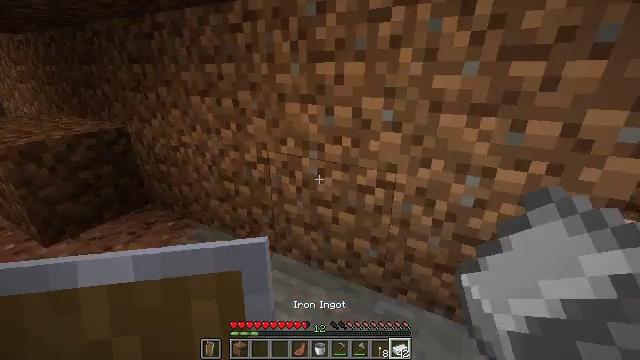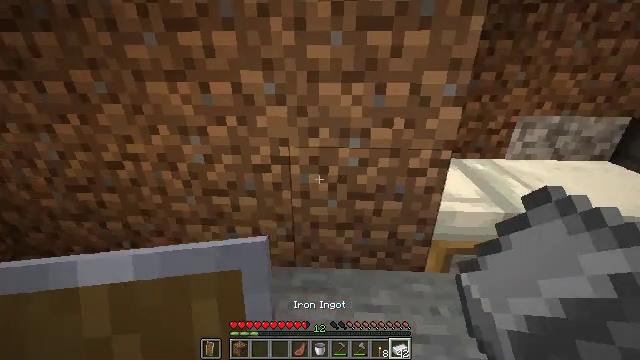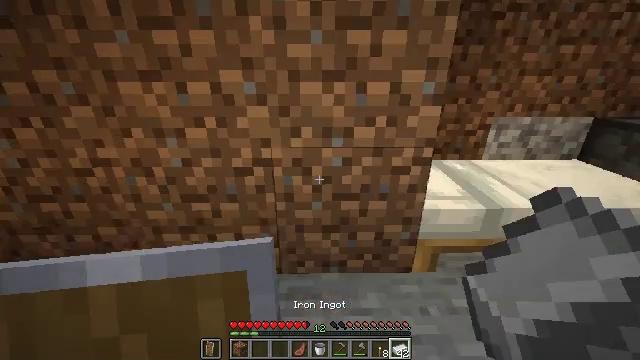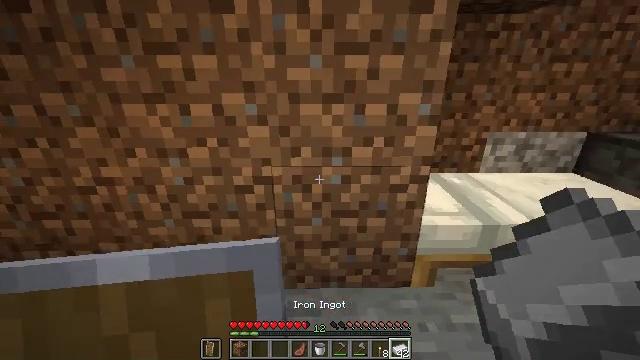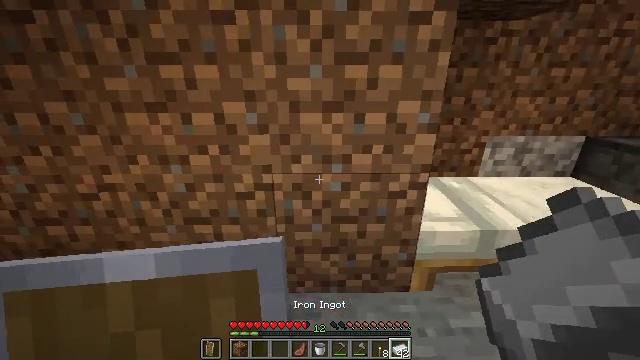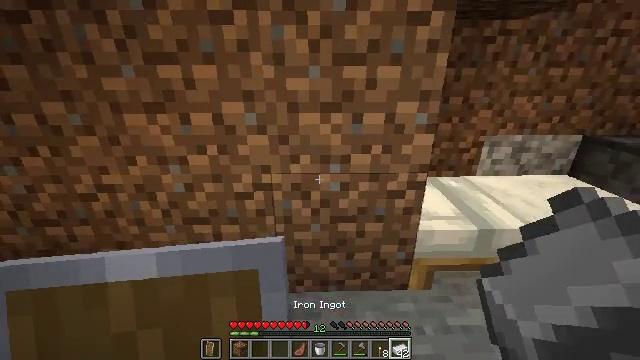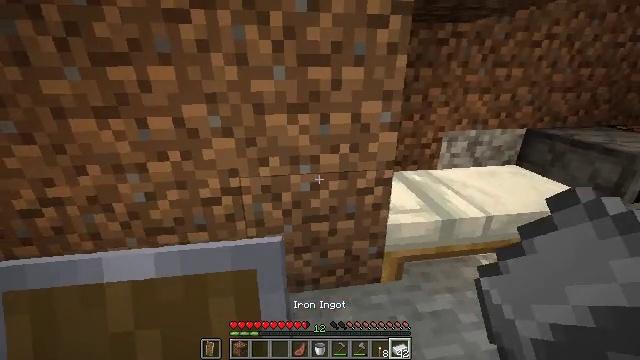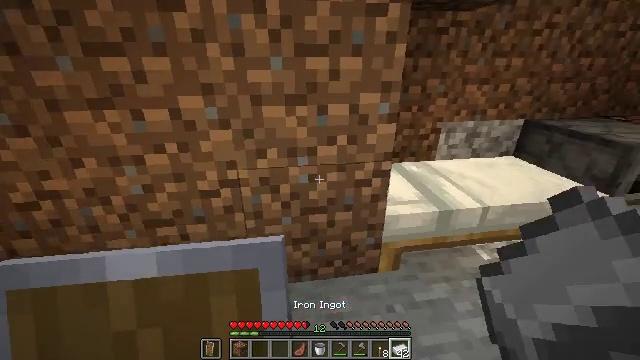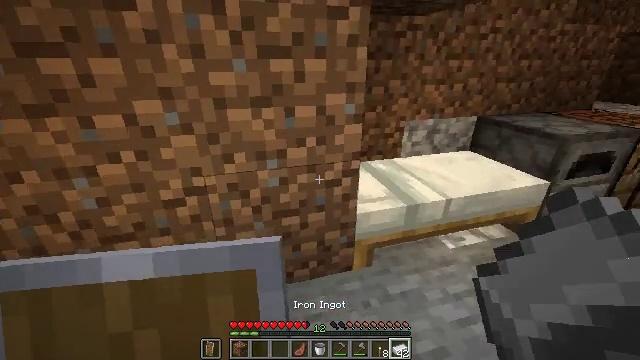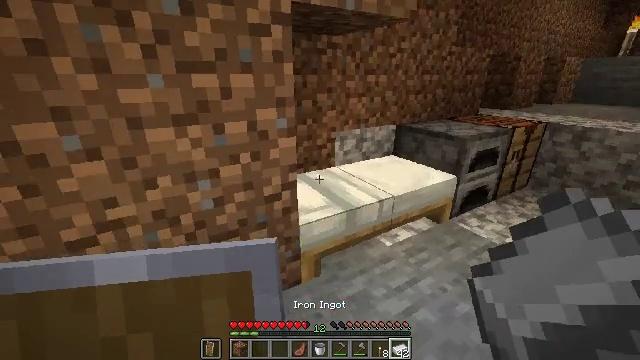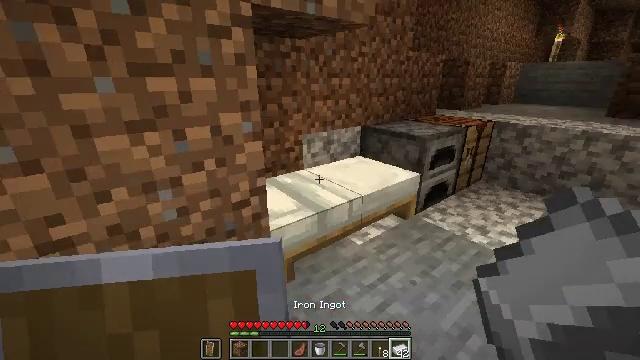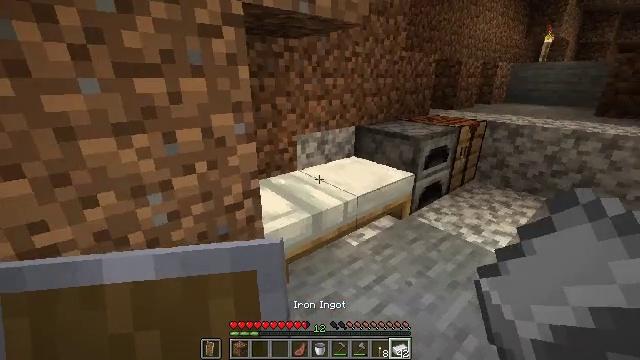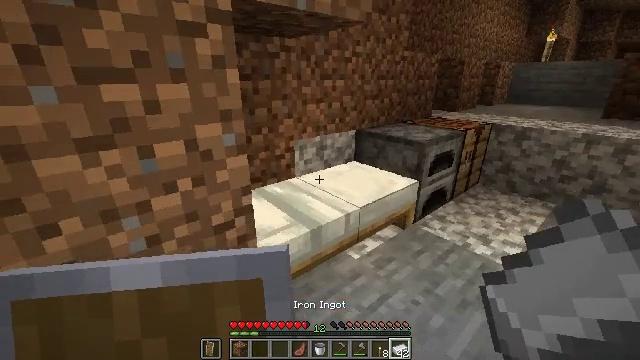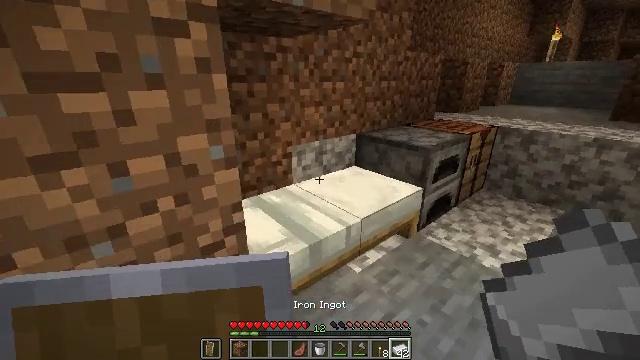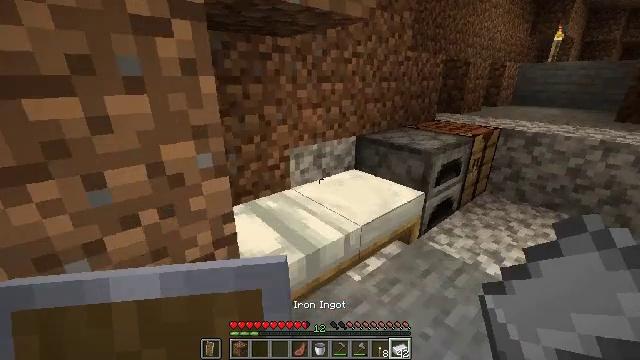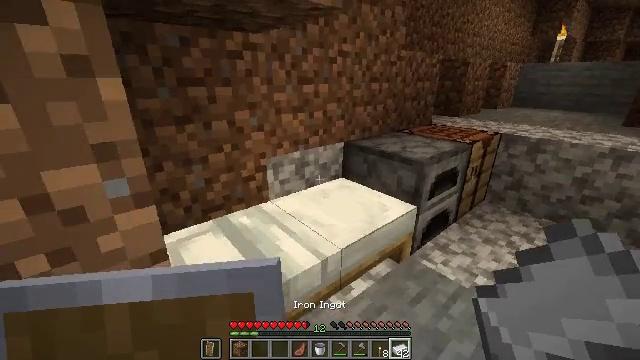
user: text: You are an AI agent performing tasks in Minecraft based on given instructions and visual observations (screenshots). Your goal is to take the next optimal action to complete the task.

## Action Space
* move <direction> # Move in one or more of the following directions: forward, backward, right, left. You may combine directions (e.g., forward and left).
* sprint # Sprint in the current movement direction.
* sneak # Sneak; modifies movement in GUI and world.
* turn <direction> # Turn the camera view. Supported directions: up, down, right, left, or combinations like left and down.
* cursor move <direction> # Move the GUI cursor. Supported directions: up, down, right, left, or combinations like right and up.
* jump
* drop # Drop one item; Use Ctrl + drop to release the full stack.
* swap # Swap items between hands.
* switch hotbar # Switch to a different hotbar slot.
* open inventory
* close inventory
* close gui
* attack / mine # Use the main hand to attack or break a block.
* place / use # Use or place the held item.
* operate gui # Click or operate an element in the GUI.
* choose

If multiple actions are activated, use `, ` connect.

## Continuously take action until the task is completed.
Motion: motion action
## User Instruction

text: Put iron ingots in the crafting grid to craft an iron chestplate.
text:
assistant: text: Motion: turn right and down
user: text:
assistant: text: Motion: turn right and up
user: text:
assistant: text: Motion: turn up
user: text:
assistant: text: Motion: no_op
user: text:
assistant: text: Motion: no_op
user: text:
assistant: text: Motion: turn right
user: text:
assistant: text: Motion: turn down
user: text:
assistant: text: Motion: turn right
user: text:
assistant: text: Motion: turn right and up
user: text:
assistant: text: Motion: turn right
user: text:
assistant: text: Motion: move forward, turn right
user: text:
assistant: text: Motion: move forward
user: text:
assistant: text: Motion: move forward
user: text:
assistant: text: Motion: move forward and move right
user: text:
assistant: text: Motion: move forward and move right
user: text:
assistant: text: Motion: move forward and move right
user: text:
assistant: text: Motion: move forward and move right, turn right and down
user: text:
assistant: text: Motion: move forward and move right, turn down
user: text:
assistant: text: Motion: move forward and move right
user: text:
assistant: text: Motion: move forward and move right, turn right and down
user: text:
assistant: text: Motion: move forward and move right, turn right
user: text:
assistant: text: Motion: move forward and move right
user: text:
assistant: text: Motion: move forward and move right
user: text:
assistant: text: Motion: move forward and move right
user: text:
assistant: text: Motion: move forward and move right
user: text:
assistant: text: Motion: move forward and move right, turn left
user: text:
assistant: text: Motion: move right, turn left
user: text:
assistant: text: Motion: turn left
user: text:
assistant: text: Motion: turn left
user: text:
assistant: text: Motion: turn left